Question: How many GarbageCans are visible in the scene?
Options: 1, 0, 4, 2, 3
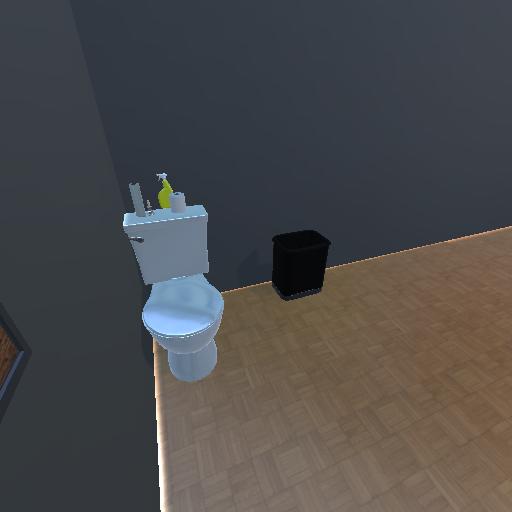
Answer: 1